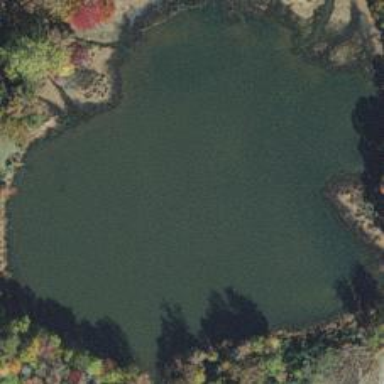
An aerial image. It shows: Lake with natural water.